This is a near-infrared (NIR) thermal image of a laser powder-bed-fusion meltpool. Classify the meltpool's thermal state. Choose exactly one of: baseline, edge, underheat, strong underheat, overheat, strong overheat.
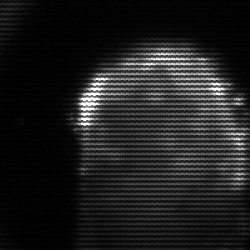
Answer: baseline